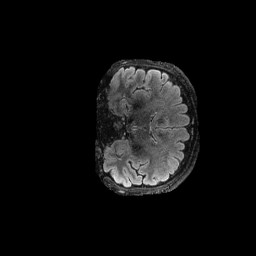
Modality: FLAIR
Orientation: coronal
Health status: ill
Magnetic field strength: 3 T